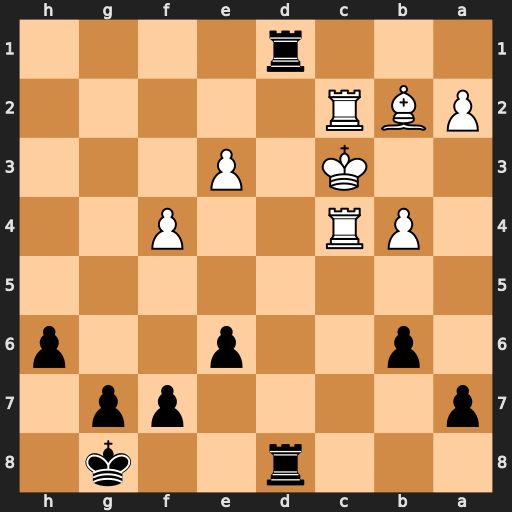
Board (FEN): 3r2k1/p4pp1/1p2p2p/8/1PR2P2/2K1P3/PBR5/3r4
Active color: b
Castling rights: -
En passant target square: -
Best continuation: R8d3#